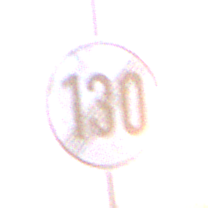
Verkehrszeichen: EndeGeschwindigkeit130
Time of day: SunriseSunset
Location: Outdoor (Nature)
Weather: Overcast
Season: NotSpecified
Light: Natural